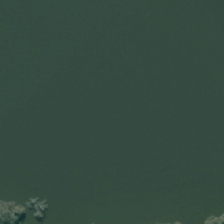
Land cover: lake_pond